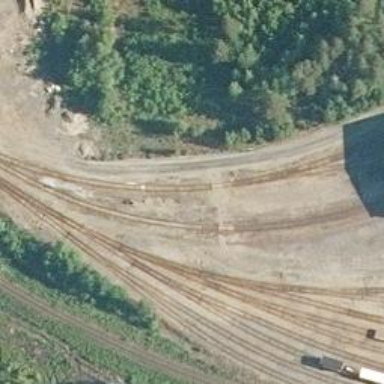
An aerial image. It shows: Railway spur service.